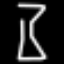
Label: hourglass